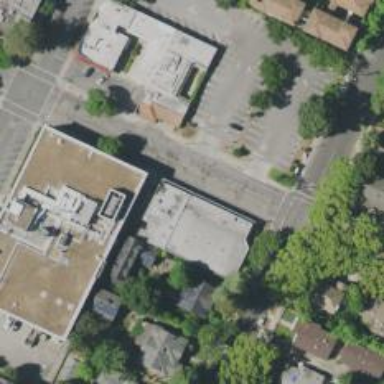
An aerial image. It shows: Parking space is available.